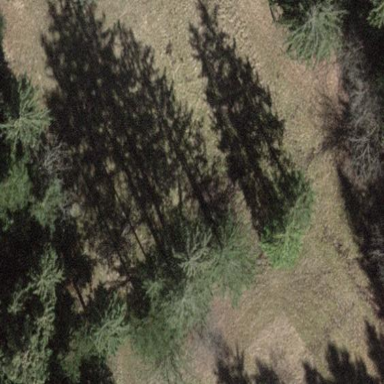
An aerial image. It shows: Forest area.